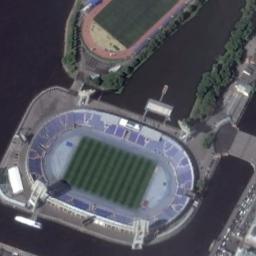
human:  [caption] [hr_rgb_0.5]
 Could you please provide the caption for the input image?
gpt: There are several buildings beside the stadium .

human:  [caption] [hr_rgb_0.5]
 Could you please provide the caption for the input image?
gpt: The stadium looks like a fan, With a blue roof on each side .

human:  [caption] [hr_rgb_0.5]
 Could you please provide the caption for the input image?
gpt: Oval stadium surrounded by river .

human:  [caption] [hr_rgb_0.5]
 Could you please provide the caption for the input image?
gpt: The stadium is on the bare land next to the water and some trees .

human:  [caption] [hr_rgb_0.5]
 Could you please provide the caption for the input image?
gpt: There are some green trees near the stadium .